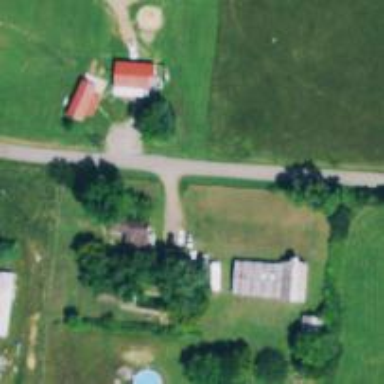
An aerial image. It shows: Driveway.